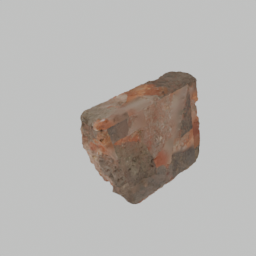
Label: architecture